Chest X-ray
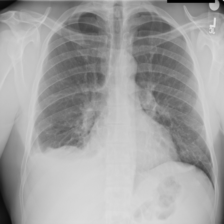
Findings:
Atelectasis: positive
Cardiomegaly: negative
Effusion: positive
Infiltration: negative
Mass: negative
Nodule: negative
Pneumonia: negative
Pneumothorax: negative
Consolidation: negative
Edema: negative
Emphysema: negative
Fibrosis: negative
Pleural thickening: negative
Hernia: negative